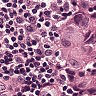
Metastatic tissue present: yes